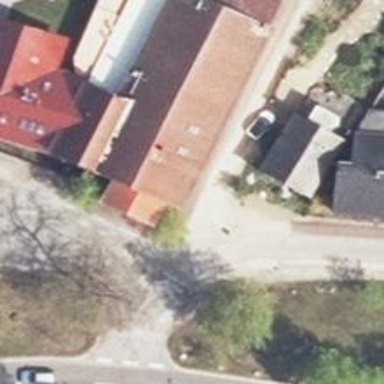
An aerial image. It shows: Restaurant.